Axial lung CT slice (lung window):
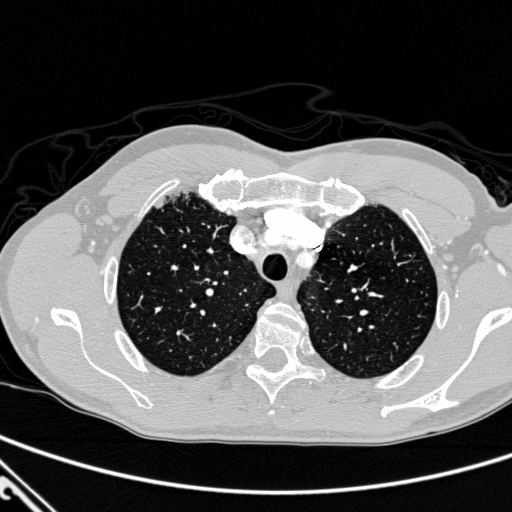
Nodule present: no